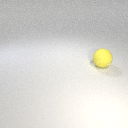
large yellow rubber sphere